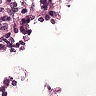
Metastatic tissue present: yes